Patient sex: F
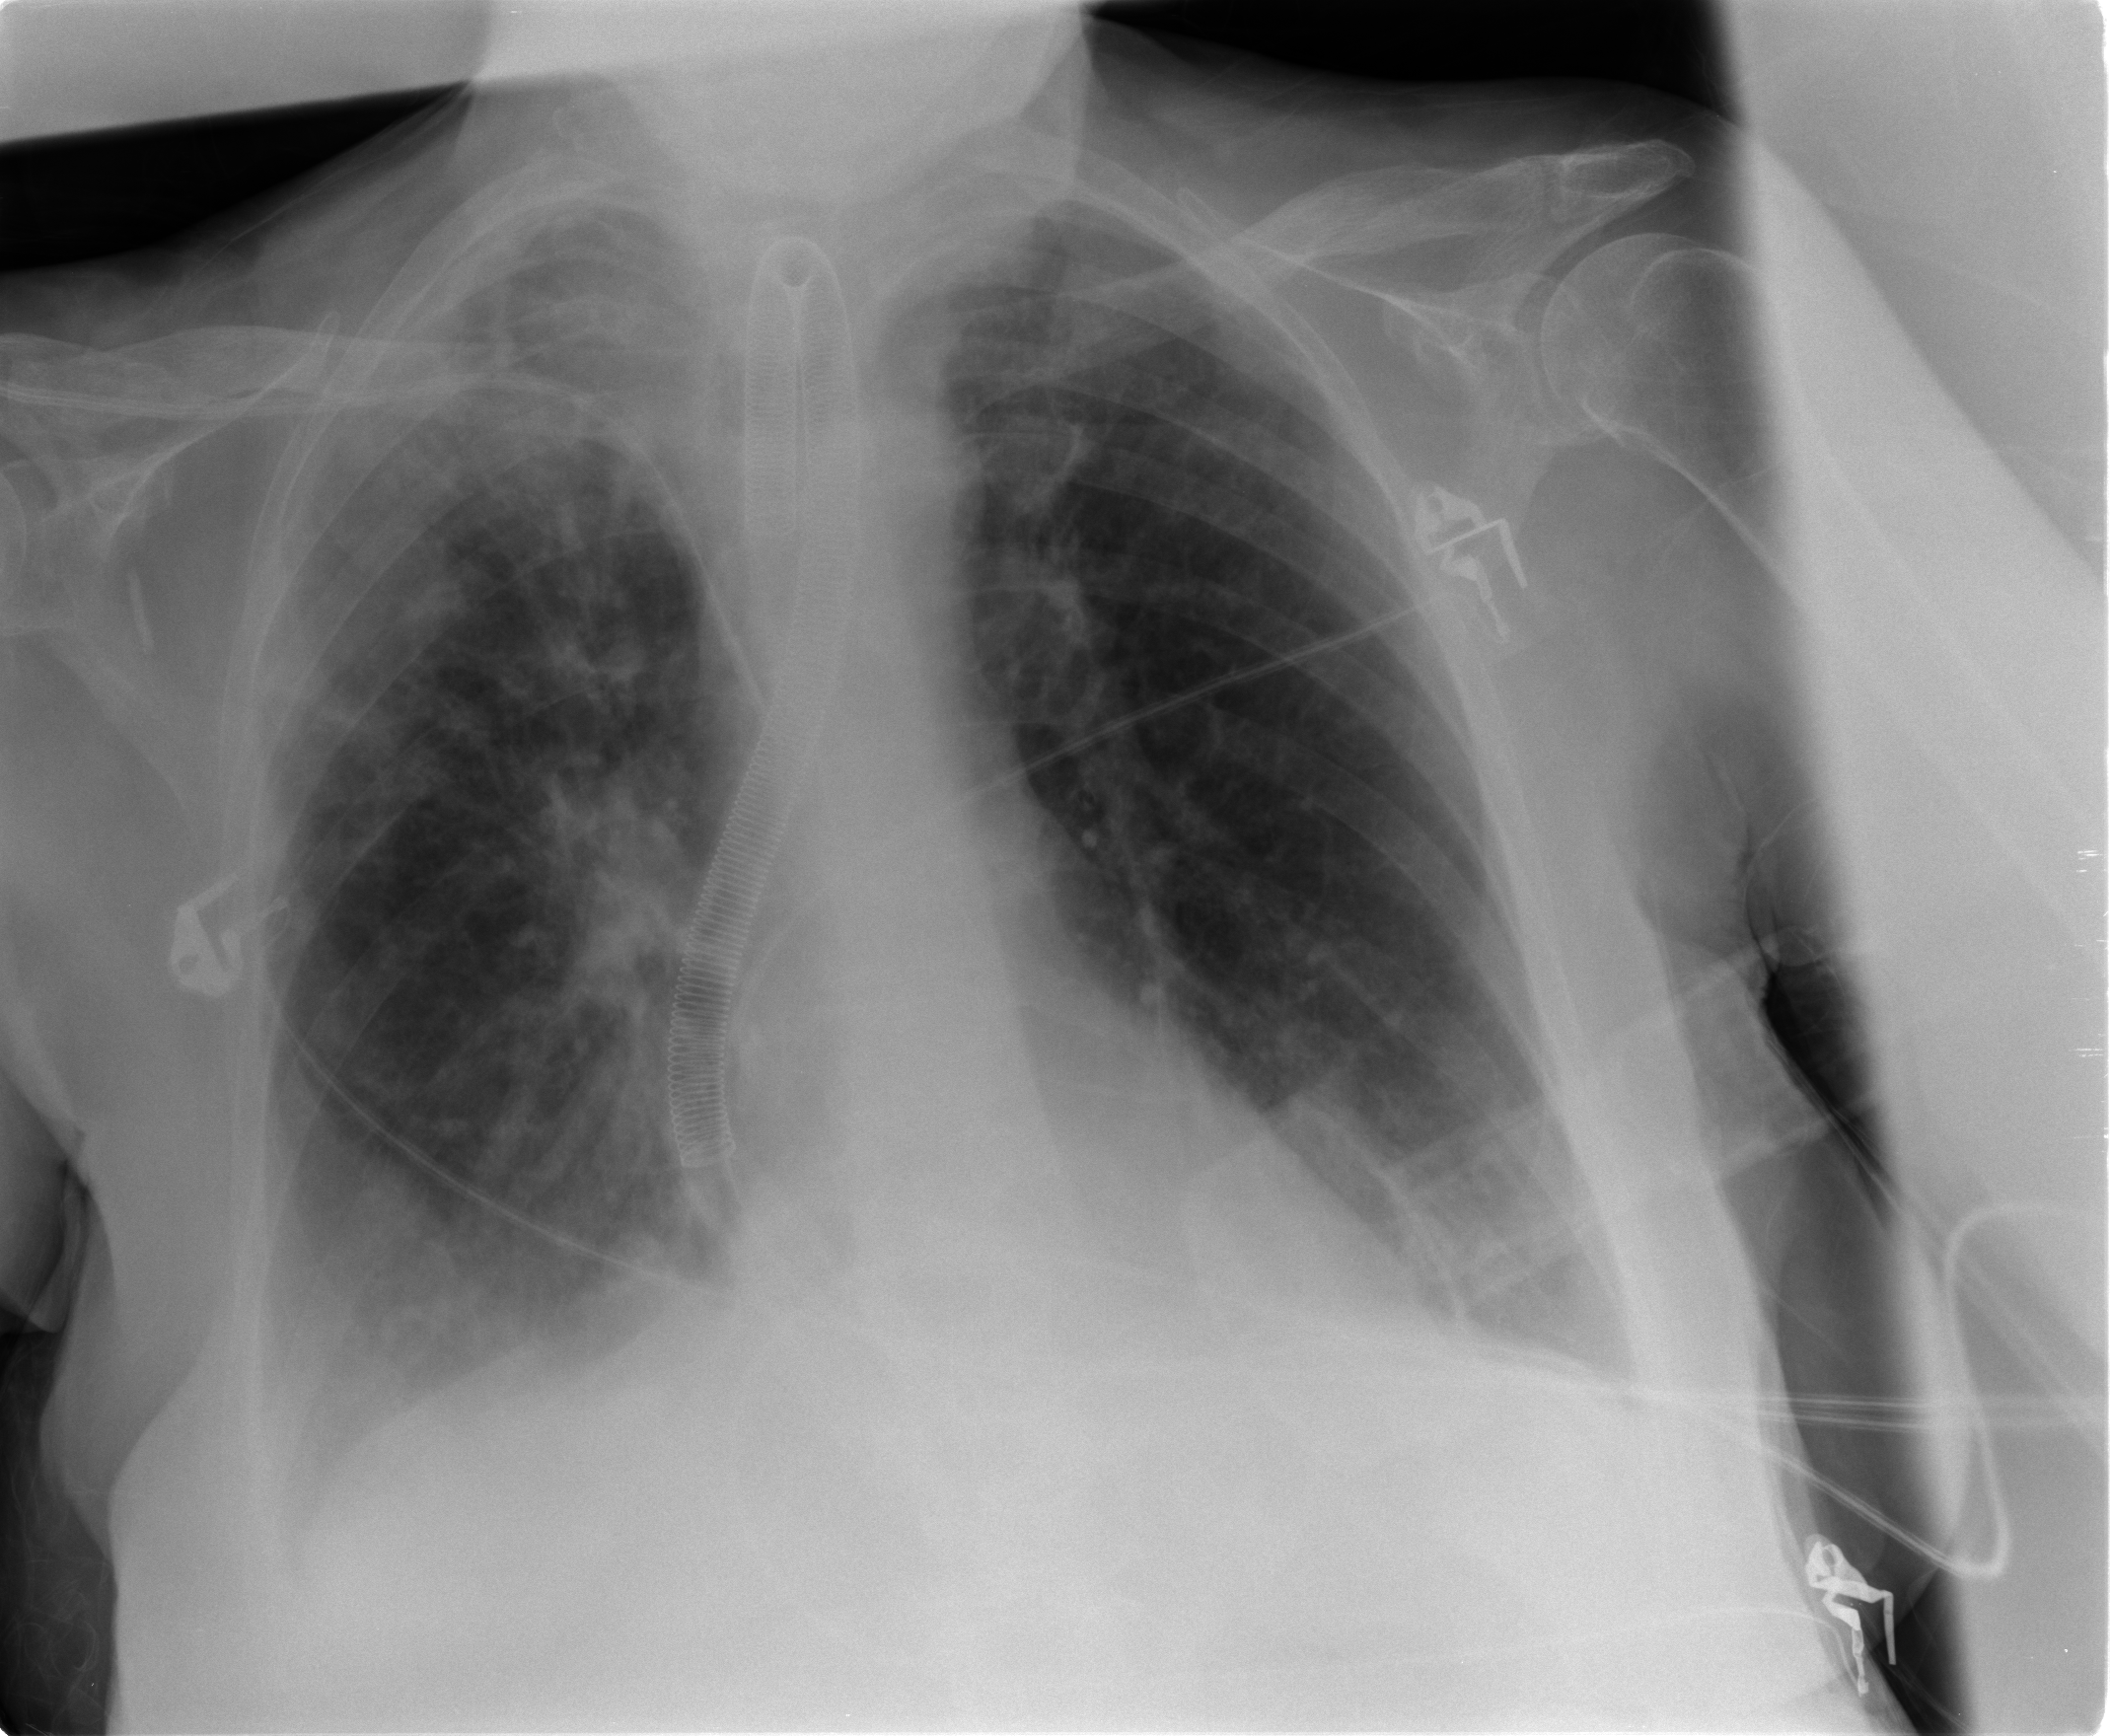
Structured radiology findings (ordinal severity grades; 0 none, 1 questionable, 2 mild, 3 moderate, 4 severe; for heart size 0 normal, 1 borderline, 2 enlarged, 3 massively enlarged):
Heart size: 0
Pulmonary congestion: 0
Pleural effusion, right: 2
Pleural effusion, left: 1
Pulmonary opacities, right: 3
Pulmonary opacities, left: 0
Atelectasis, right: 2
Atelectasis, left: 2